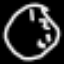
Label: clock